Question: Sometime ago I wrote an educational JavaScript application with SVG (). At its most basic form the application consisted of two columns (), and each column contained various geometric shapes (, etc.)
Each geometric shape in one column could connect () to another geometric shape in the opposite column. However, a shape in either column could have one or many connections to/from it, depending on its settings.
So a shape with a setting of '{multiple: false}' can only have one connection to it or from it. It doesn't matter whether the connection originated from it or from another shape to it; one connection means only one connection regardless of the origin.
The part of the code that connects the shapes by drawing a line is an overly complex if statement. Here it is:
'''
if ((!sourceHasLines && !targetHasLines) ||
(sourceHasLines && sourceCanMultiply && !targetHasLines) ||
(sourceHasLines && sourceCanMultiply && targetHasLines && targetCanMultiply) ||
(!sourceHasLines && !sourceCanMultiply && targetHasLines && targetCanMultiply) ||
(!sourceHasLines && sourceCanMultiply && targetHasLines && targetCanMultiply)) {
// Create a line only if one of the above comparisons succeeds
connection = self.connect($source, $target);
}
'''
- - -
Looking at the code now, I feel that the logic inside the if statement can probably be compressed down, and I have some ideas already. However, I have a feeling that this has to do with either permutations or some other CS related logic like Discrete Math. I'm mostly self-taught, so I'd like to see how someone would approach this and refactor the above if statement.
Please note that the code works great but I'm wondering how it could be improved. Here is a screenshot of a prototype with top/bottom rows instead of left/right columns:

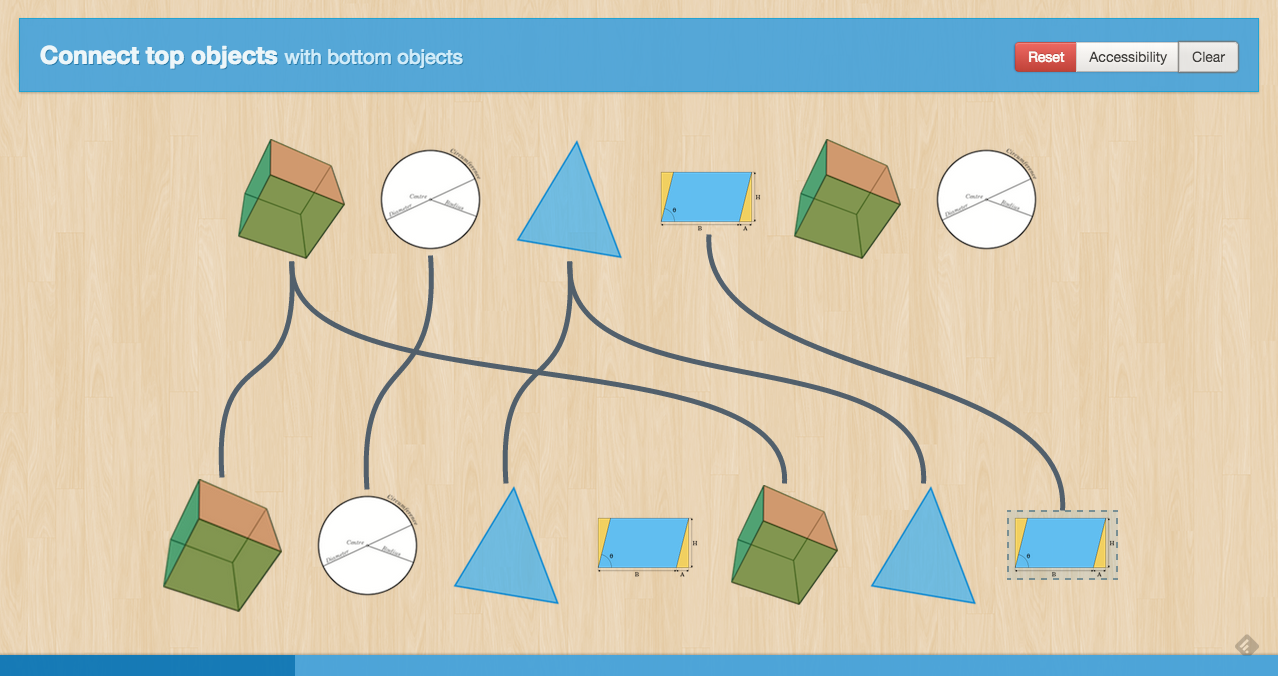
Answer: How about:
'''
if ((!SL || SM) && (!TL || TM)) ...
'''
ie: the source must be empty or take multiple lines and the target must be empty or take multiple lines